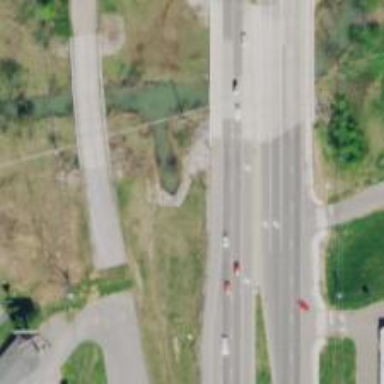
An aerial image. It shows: Primary highway.